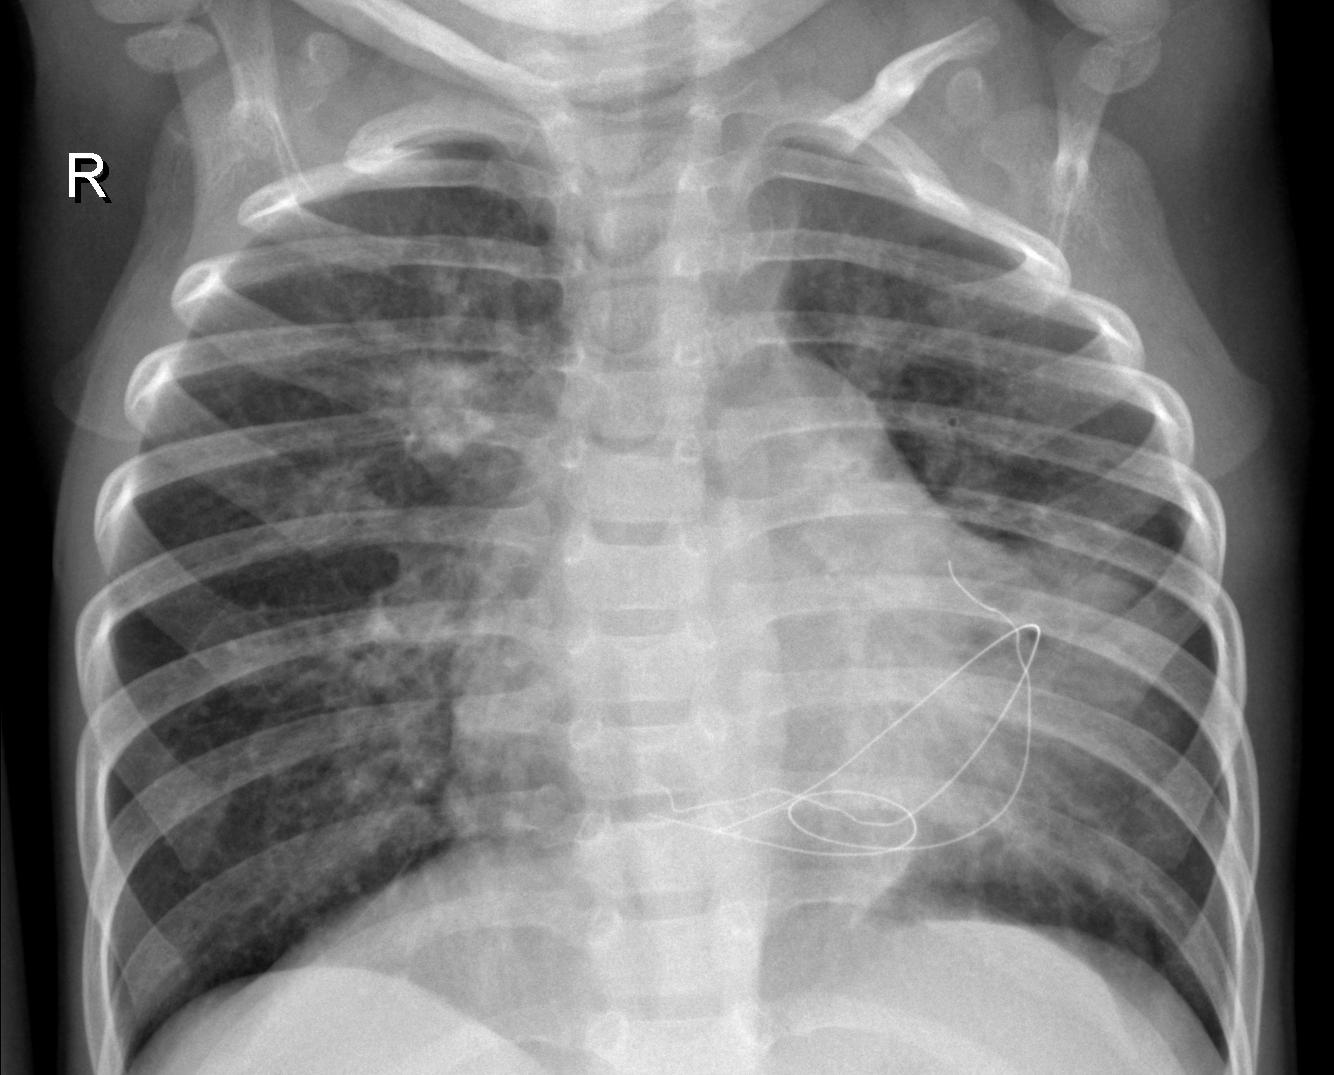
Diagnosis: PNEUMONIA